Question: Can anyway tell me why the following if statement is being skipped?
I want to check if my mAlphabetCode contains 0-9 literal, not 0 to 9.
'''
// check if alphabet code is numeric
if (mAlphabetCode.equals("0-9")){
mAlphabetCode = "-";
}
'''
Here is the whole code:
'''
public void onItemClick(AdapterView<?> parent, View view, int position, long id) {
if (parent.getId() == R.id.lv_gl_content) {
// store data to be pass
Intent mIntent = new Intent(this, AchList.class);
mIntent.putExtra("mPageUrl", mGameList.get(position).getItemPageUrl());
mIntent.putExtra("mGameTitle", mGameList.get(position).getTitle());
// start activity and page animation
startActivity(mIntent);
mPageTrans.slideIn();
} else if (parent.getId() == R.id.lv_alphabet_content) {
// get alphabet code
String mAlphabetCode = parent.getAdapter().getItem(position).toString().toLowerCase();
// check if alphabet code is numeric
if (mAlphabetCode.equals("0-9")){
mAlphabetCode = "-";
}
// build page url
mGameListUrl = mGameListUrl.substring(0, (mGameListUrl.length() - 2) ) + mAlphabetCode + "/";
mAlphabetMenu.setItemChecked(position, true);
// close browsing menu
mSlidingPane.closePane();
// make network request
mStringRequest = new StringRequest(Request.Method.GET, mGameListUrl, onSuccess(), onError());
mRequestQueue.add(mStringRequest);
}
}
'''
And here is what the debugger saying that mAlphabetCode contains before hitting the if statement:

My error was here in my strings.xml file:
'''
<!-- strings of arrays -->
<string-array name="slide_menu_alphabet">
<item>0&#8211;9</item>
'''
I had changed the item from 0-9 to 0 &#8211 ;9 (spaced so numbers show) as AndroidStudio IDE subjected and thanks to @user1873880 and David Cesarino, I changed to 0 &#45 ;9 (spaced so numbers show) and now it works great.
Thanks for the help.
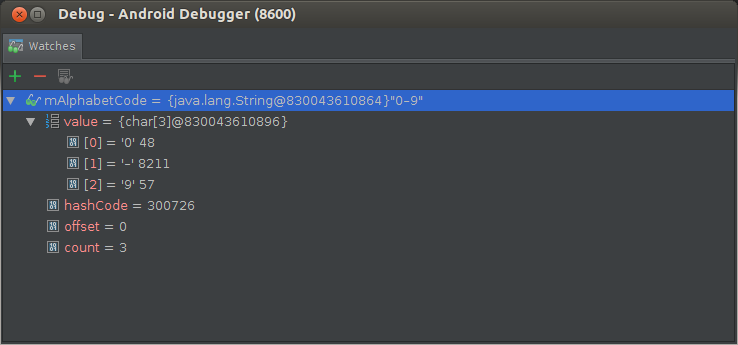
Answer: The problem is that '-' character in your code is in fact has integer number 45, while in the debugger it's 8211, which mean that it is different character. You can verify this via some logs, just try to see this value '(int) '-''.